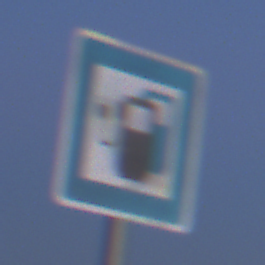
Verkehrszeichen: LadestationFuerElektrofahrzeuge
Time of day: SunriseSunset
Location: Outdoor (Nature)
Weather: Clear
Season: NotSpecified
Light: Natural